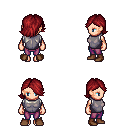
a pixel art fantasy rpg character, female body template, human, light skin, steel chest armor, magenta pants, brunette swoop hairstyle, brown shoes, four views (front, back, left, right), 2x2 character sprite sheet, small pixel art, hard edges, no anti-aliasing